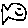
Label: fish